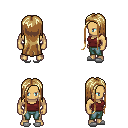
a pixel art fantasy rpg character, male body template, human, tanned skin, maroon pirate shirt, teal pants, blonde extra-long hairstyle, white slippers, four views (front, back, left, right), 2x2 character sprite sheet, small pixel art, hard edges, no anti-aliasing